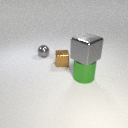
large gray metal cube above large green metal cylinder